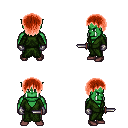
a pixel art fantasy rpg character, male body template, orc, green skin, green robe, metal pants, red plain hairstyle, metal gloves, maroon shoes, dagger, four views (front, back, left, right), 2x2 character sprite sheet, small pixel art, hard edges, no anti-aliasing